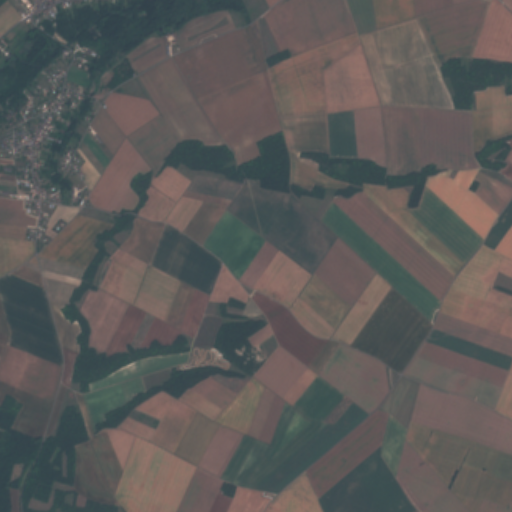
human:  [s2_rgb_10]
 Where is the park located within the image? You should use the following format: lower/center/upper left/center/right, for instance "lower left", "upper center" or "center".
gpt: The park is located in the center left of the image.
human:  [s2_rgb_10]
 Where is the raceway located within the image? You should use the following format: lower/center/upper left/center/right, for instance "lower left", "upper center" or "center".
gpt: The raceway is located in the lower center of the image.
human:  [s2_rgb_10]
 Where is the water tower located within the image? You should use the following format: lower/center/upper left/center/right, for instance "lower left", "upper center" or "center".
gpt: The water tower is located in the upper left of the image.
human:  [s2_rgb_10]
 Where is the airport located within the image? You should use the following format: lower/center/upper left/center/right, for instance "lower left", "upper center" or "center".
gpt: There is no airport in the image.